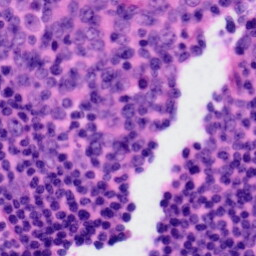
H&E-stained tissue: Tonsil